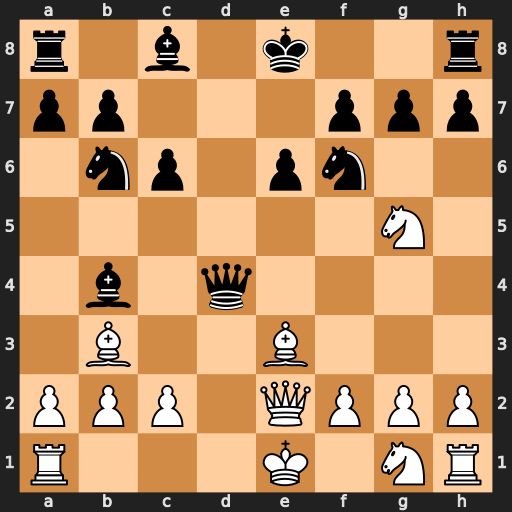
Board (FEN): r1b1k2r/pp3ppp/1np1pn2/6N1/1b1q4/1B2B3/PPP1QPPP/R3K1NR
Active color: w
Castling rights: KQkq
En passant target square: -
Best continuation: c3 Bxc3+ Kf1